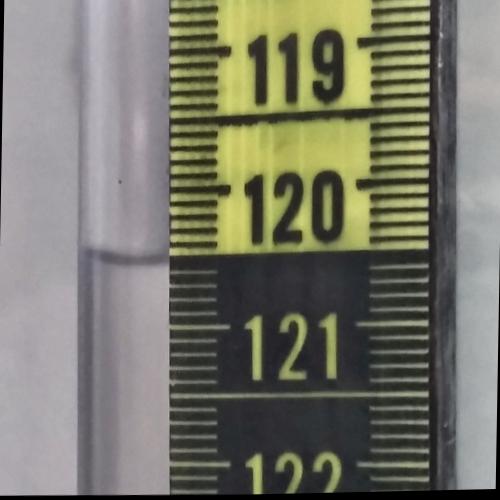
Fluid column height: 120.5 cm